Field crop: tomato
Growth stage: 2
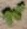
Species: solanum